Field crop: tomato
Growth stage: 2
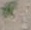
Species: solanum